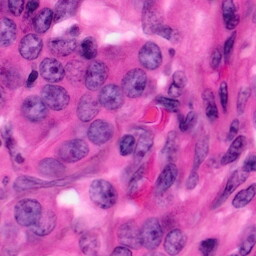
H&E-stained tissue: Pancreatic